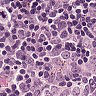
Metastatic tissue present: no